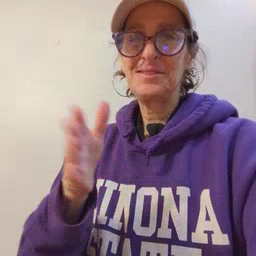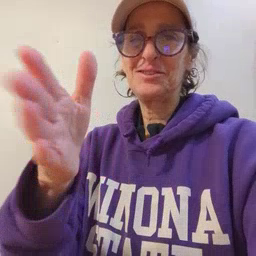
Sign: fish